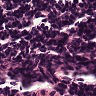
Metastatic tissue present: no